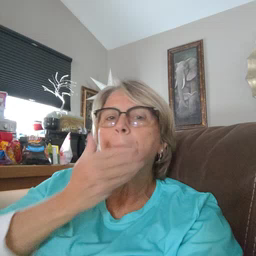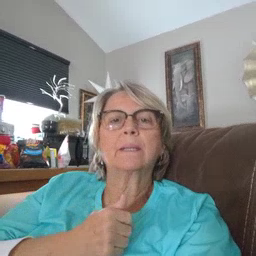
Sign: napkin